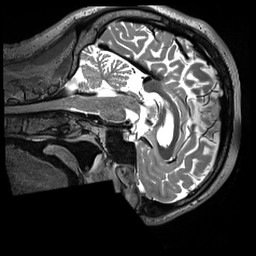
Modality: T2w
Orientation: sagittal
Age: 27
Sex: male
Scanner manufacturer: siemens
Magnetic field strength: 3 T
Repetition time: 3.2 s
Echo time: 0.408 s